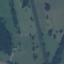
Land use / land cover class: Pasture